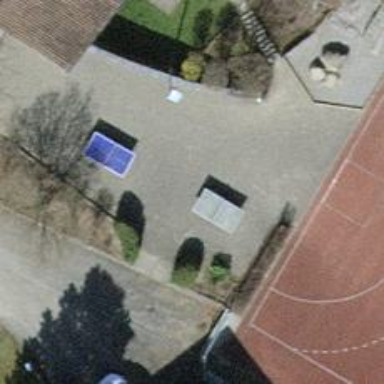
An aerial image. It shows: Pitch for leisure activities.